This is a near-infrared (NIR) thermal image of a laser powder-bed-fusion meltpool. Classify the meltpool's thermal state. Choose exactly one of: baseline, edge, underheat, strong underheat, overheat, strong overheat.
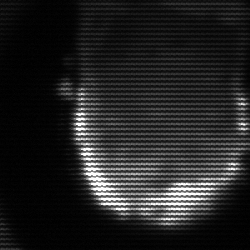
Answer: baseline